Question: I manage to print out the output for the pattern of stars I wanted but now I want to have a configurable number of stars "*" and automatically calculated corresponding number of rows.
I have tried several ways but the output seems to be off. If there is better way to display the output please guide me.
'''
int i, j, k,l;
k = 1;
l = 11;
for (i = 0; i < 6; i++)
{
for (j = 0; j < k ; j++)
{
cout << "* ";
}
cout << "- ";
k += 2;
for (j = 0; j < l; j++)
{
cout << "* ";
}
l -= 2;
cout << endl;
}
* - * * * * * * * * * * *
* * * - * * * * * * * * *
* * * * * - * * * * * * *
* * * * * * * - * * * * *
* * * * * * * * * - * * *
* * * * * * * * * * * - *
'''

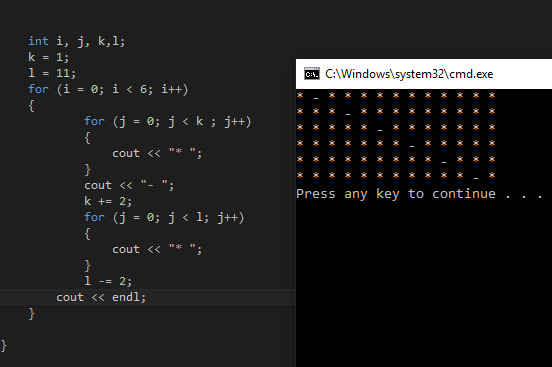
Answer: If the number of rows is given, then the resulting number of columns can easily be calculated. Look at your pattern then you will see that the number of necessary coulmns is number of rows times 2 + 1.
Here one possible solution:
'''
#include <iostream>
int main()
{
std::cout << "Enter the number of rows for the pattern: ";
unsigned int numberOfRows{ 0 };
std::cin >> numberOfRows;
// Number of columns is always number of rows * 2 + 1
unsigned int numberOfColumns{ numberOfRows * 2 + 1 };
unsigned int positionOfDash{ 1 };
// Print the pattern
for (unsigned int row = 0; row < numberOfRows; ++row) {
for (unsigned int col = 0; col < numberOfColumns; ++col) {
// Output dash in desired column or else star
std::cout << (col == positionOfDash ? '-' : '*') << ' ';
}
positionOfDash += 2;
std::cout << '
';
}
return 0;
}
'''
Please note: Of course there are tons of other possible solutions . . .